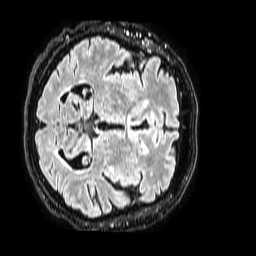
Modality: FLAIR
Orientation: axial
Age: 71
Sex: male
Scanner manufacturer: philips
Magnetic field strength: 1.5 T
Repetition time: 4.8 s
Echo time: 0.3 s